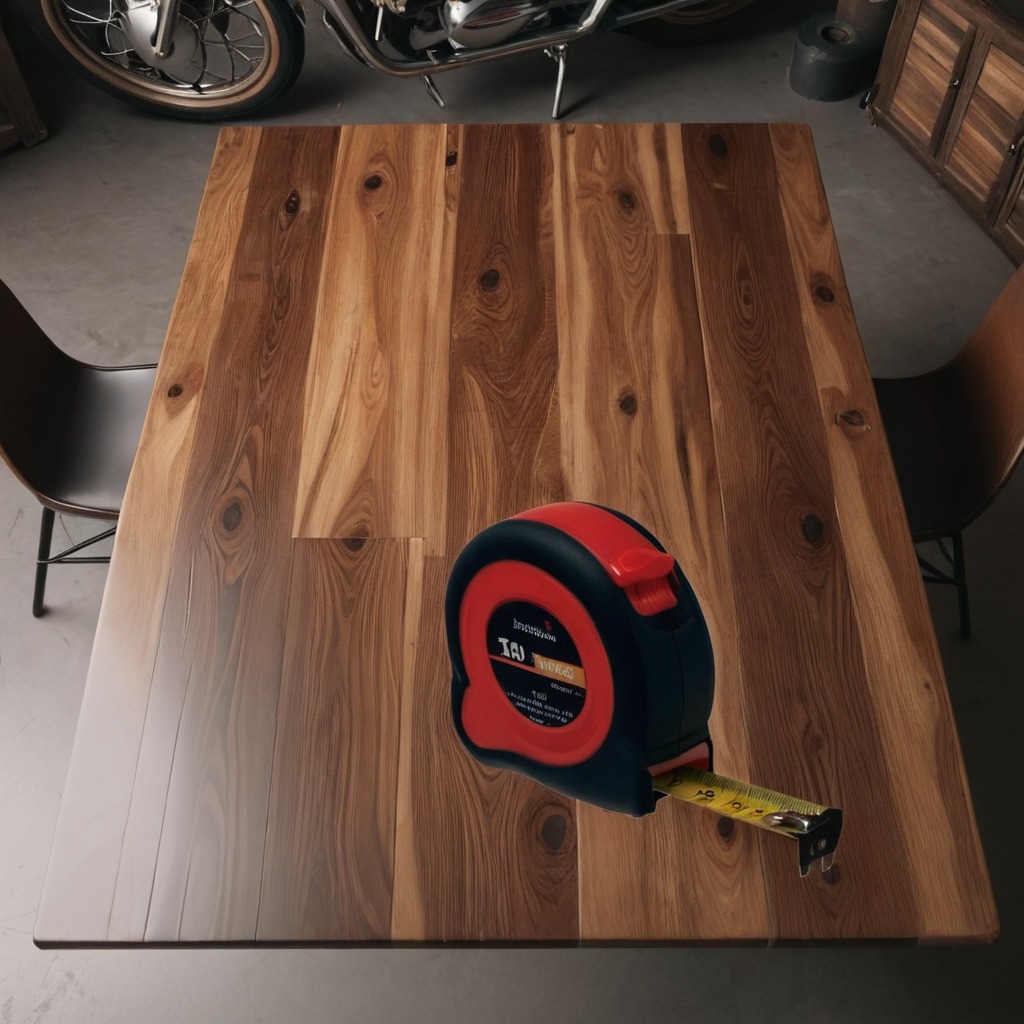
A measuring tape is lying on an oil-spilled wooden table in a vintage motorcycle garage.